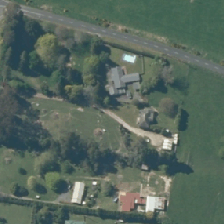
Land cover: urban_build_up